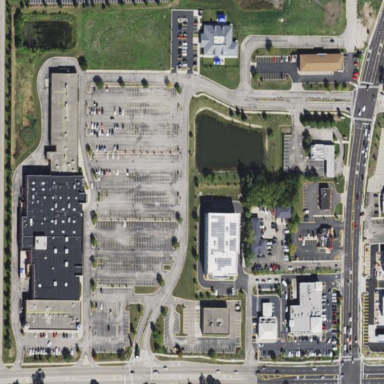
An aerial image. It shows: Retail area.